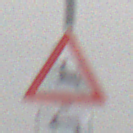
Verkehrszeichen: WildwechselRechts
Zusatzzeichen unten: RichtungsangabeDurchPfeile2
Umgebung: Outdoor, Nature
Tageszeit: MorningAfternoon
Wetter: Overcast
Licht: Natural
Jahreszeit: Winter
Kontrast: LowContrast